Field crop: tomato
Growth stage: 2
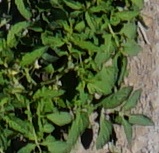
Species: tomato